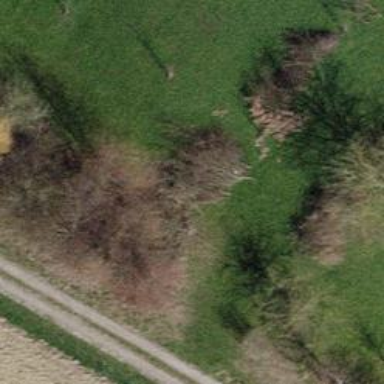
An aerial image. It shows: Hedge acting as barrier.